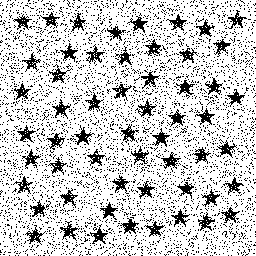
Squares: 0
Triangles: 0
Stars: 56
Total shapes: 56